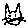
Label: cat